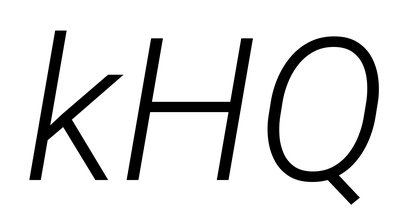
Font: Roboto-Italic_Light_Italic